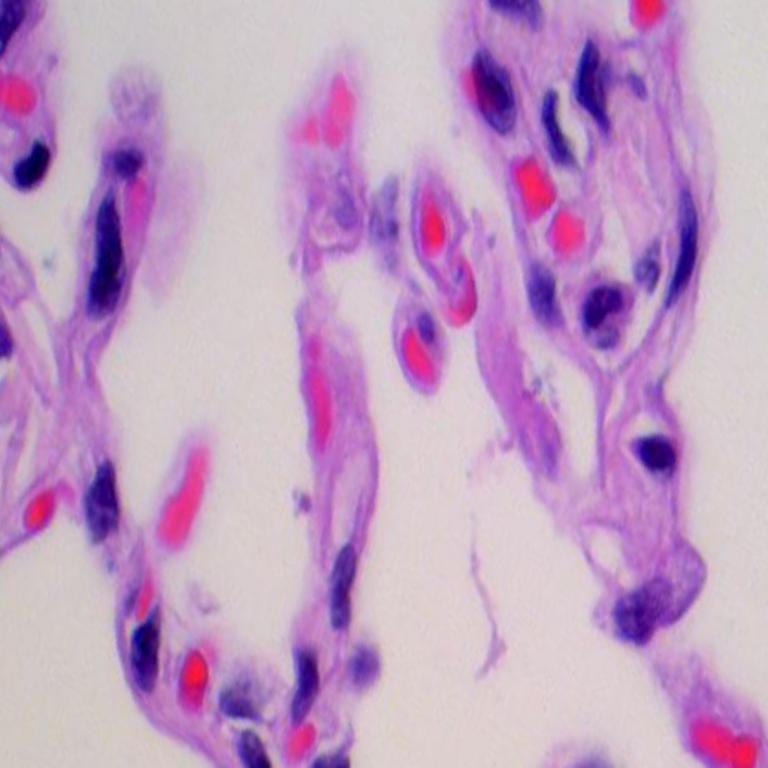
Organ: lung
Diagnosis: benign